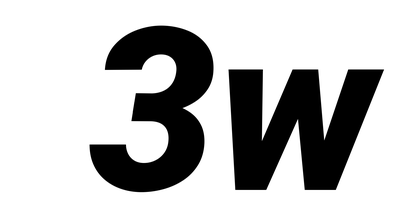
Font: Roboto-Italic_Black_Italic